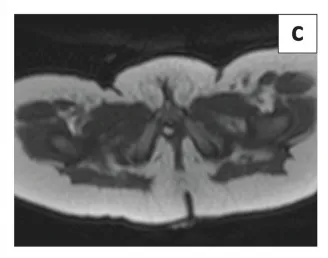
T2 axial non-fat-sat.
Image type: radiology (mri)